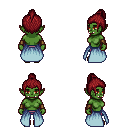
a pixel art fantasy rpg character, female body template, orc, green skin, overskirt, magenta pants, brunette short topknot hairstyle, cloth bracers, brown slippers, four views (front, back, left, right), 2x2 character sprite sheet, small pixel art, hard edges, no anti-aliasing